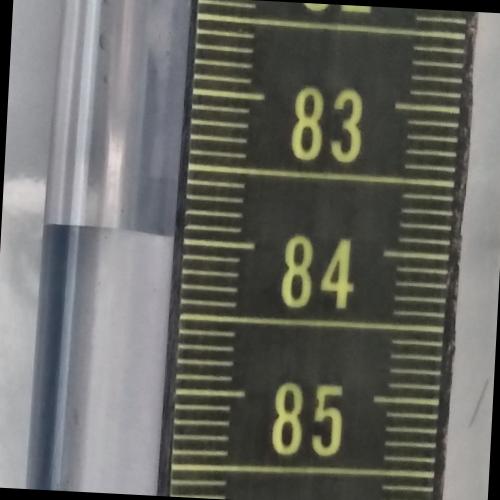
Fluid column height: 84.0 cm